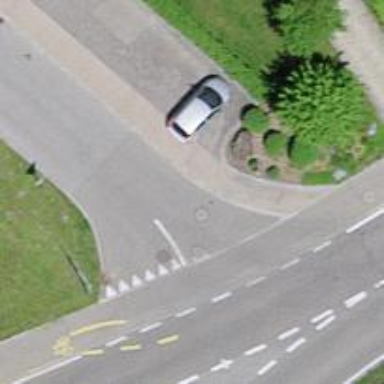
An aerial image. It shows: Road with "give way" sign.